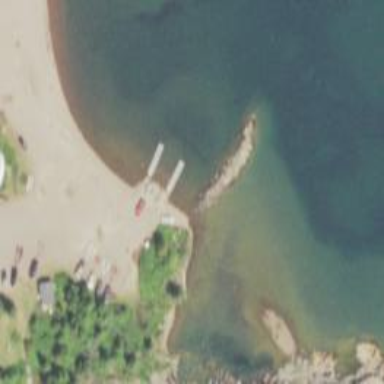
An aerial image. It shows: Slipway on leisure land.